Field crop: maize
Growth stage: 2
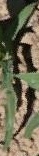
Species: maize